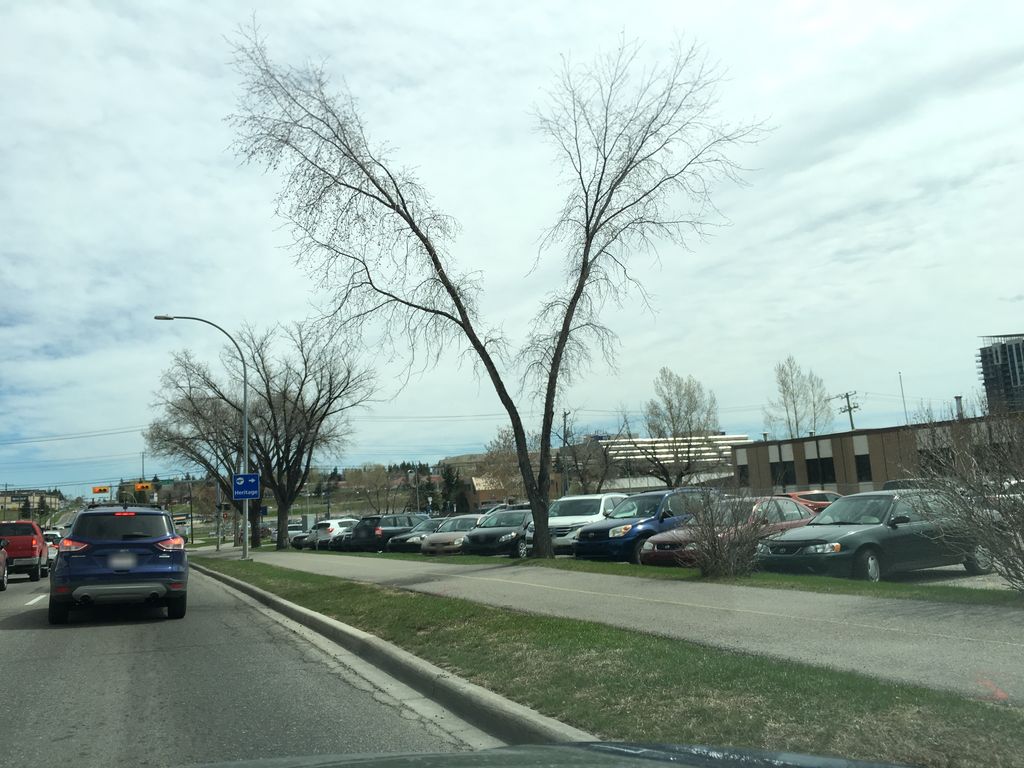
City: calgary